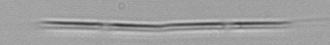
Label: Pseudo-nitzschia